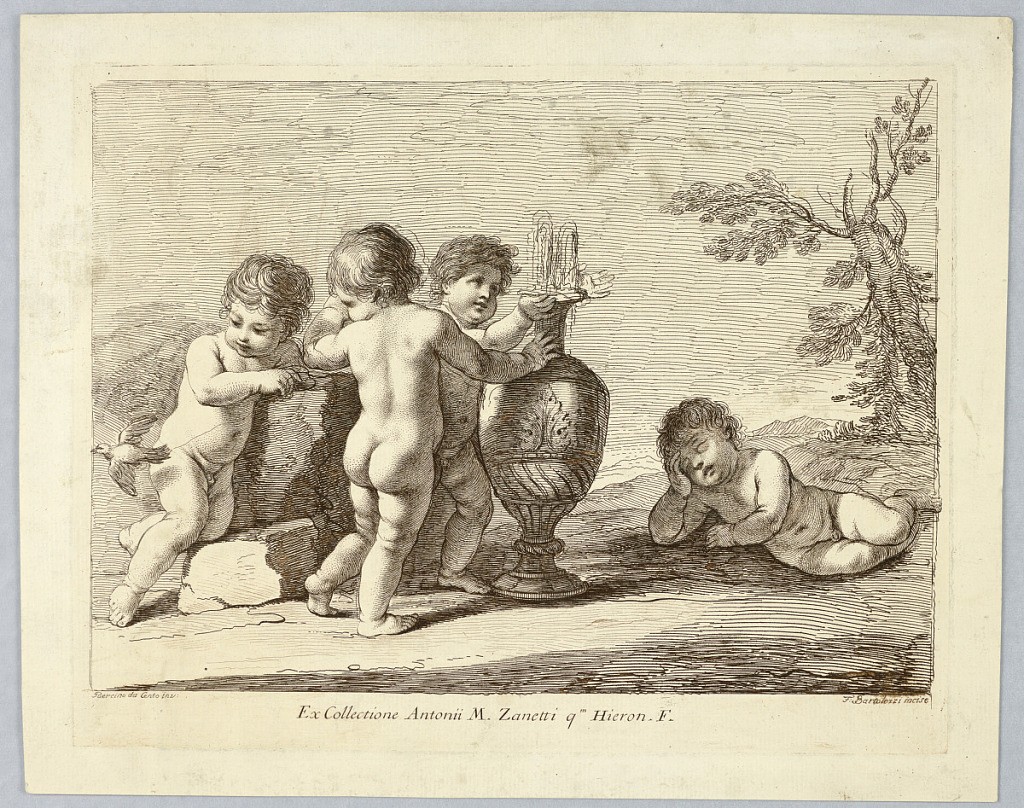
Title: Boys Playing with a Bird
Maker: Francesco Bartolozzi, Italian, active England, 1727–1815
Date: ca. 1760–1770
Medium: Engraving in brown ink on white paper
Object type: Print
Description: Four nude boys grouped about an urn. One, to the right, lies on the ground, his head on his hand. One plays, center, with the urn. Two at the left are watching a bird, far left.